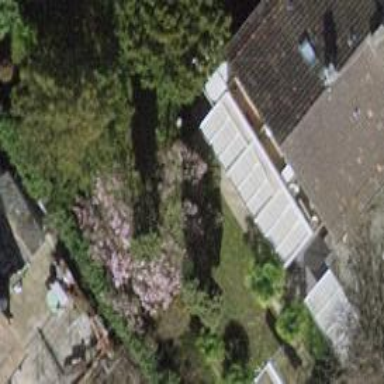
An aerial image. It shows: Garden surrounded by fence.